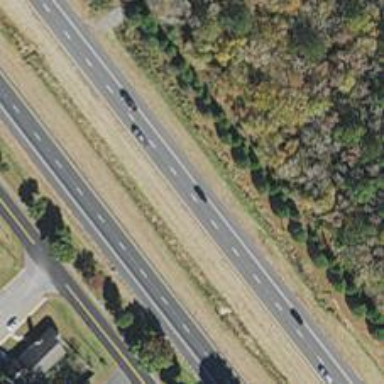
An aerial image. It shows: This image shows trunk highway that functions as expressway.